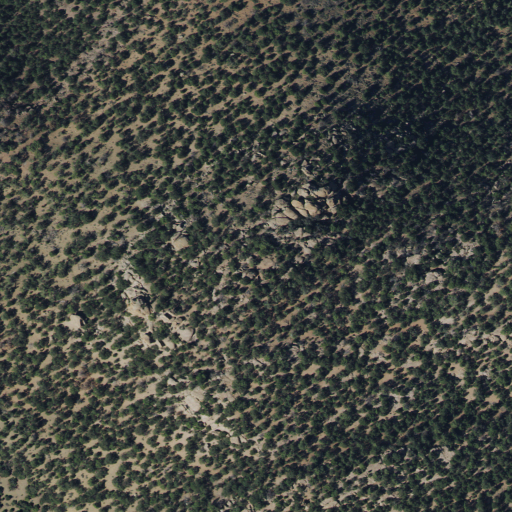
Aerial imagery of mountain in Utah named Jackrabbit Mountain containing only evergreen forest